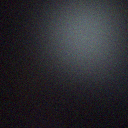
Screen state: off